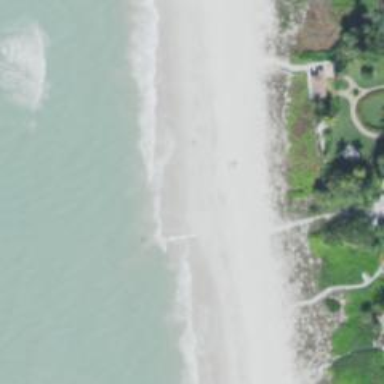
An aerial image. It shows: Beautiful beach with natural surroundings.